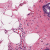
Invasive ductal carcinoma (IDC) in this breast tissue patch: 0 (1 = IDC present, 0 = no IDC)